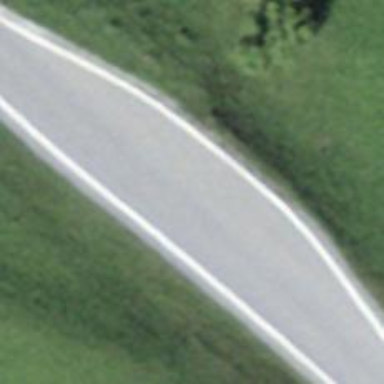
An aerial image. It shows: Passing place on the road.